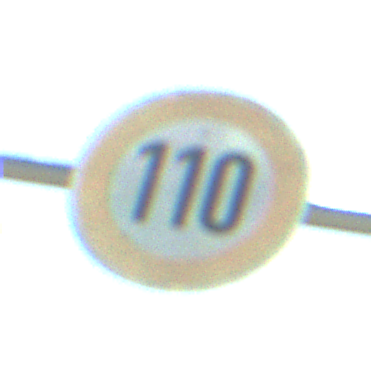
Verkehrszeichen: Geschwindigkeit110
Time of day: Midday
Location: Outdoor (Special)
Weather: PartlyCloudy
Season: NotSpecified
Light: Natural